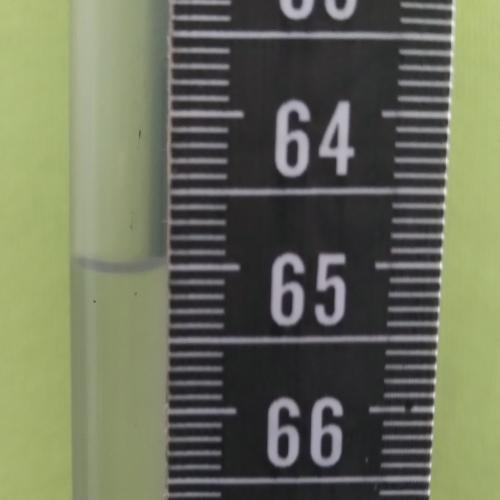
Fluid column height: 65.0 cm